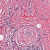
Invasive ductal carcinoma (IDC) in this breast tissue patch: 0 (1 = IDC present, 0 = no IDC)